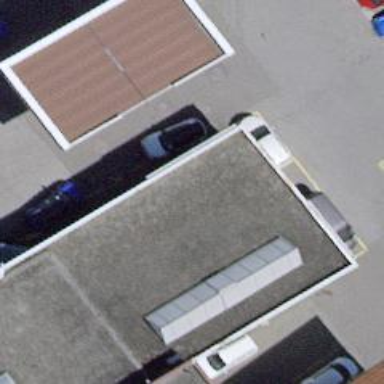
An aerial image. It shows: Car repair shop.